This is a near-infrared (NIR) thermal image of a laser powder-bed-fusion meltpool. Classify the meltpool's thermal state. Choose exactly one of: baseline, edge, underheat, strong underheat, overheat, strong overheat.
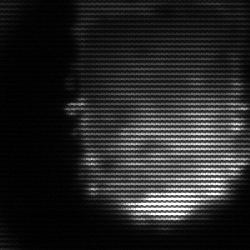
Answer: baseline